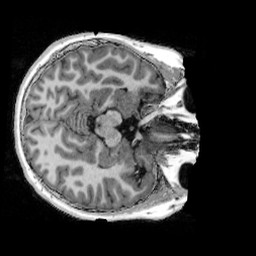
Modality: UNIT1_denoised
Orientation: axial
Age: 12
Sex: female
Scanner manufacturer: siemens
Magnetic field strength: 3 T
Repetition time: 4 s
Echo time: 0.00303 s